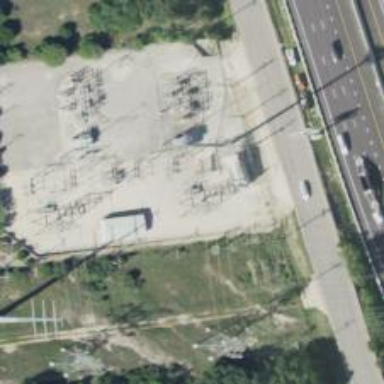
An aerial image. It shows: Switch for power supply.